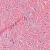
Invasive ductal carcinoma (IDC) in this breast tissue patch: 0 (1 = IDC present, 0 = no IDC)